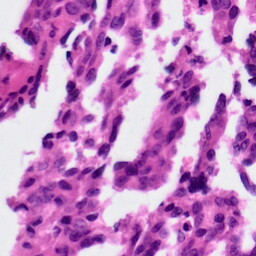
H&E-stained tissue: Ovarian